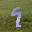
Label: 9